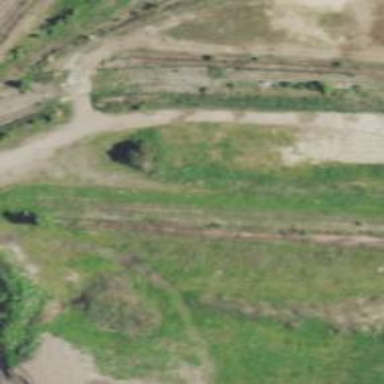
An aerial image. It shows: Disused railway spur service.